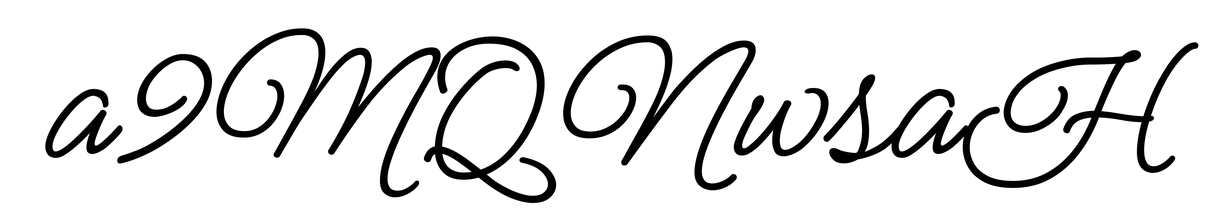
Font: MeowScript-Regular